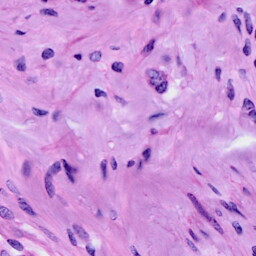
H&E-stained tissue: Cervix